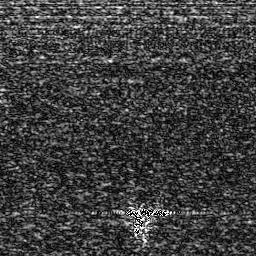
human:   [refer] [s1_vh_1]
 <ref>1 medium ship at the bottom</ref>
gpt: <box>[[48, 80, 68, 85, 0]]</box>